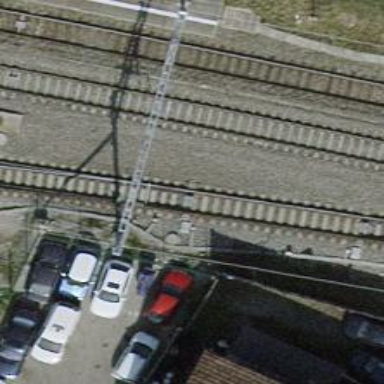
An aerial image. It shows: Rail siding with electrified contact lines for trains.